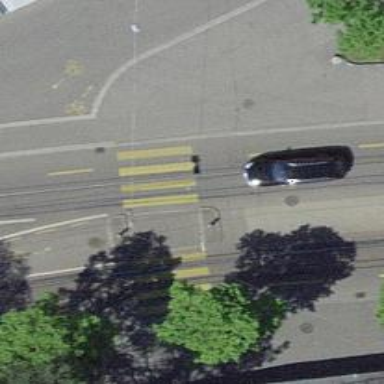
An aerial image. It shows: Asphalt road with primary highway designation. It includes separate cycle lane and sidewalk.